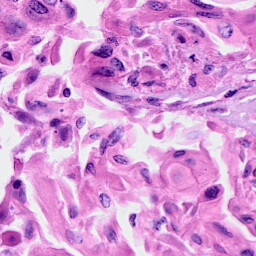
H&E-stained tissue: Cervix